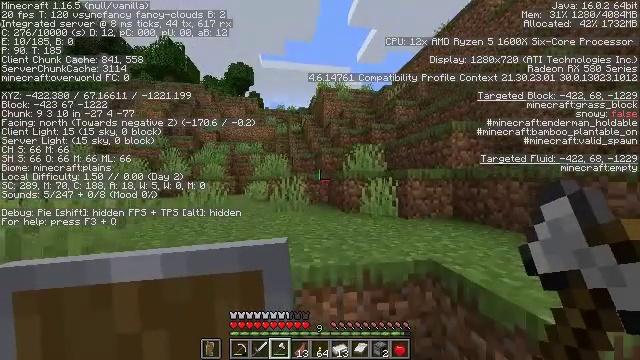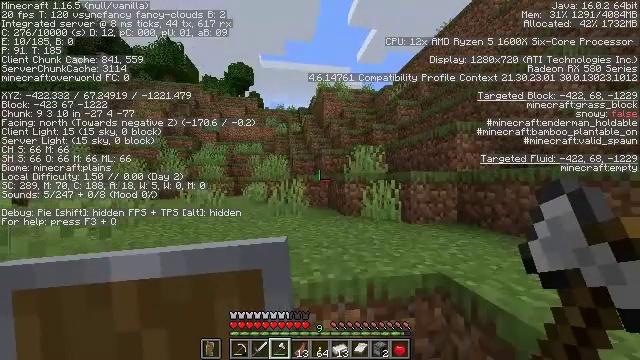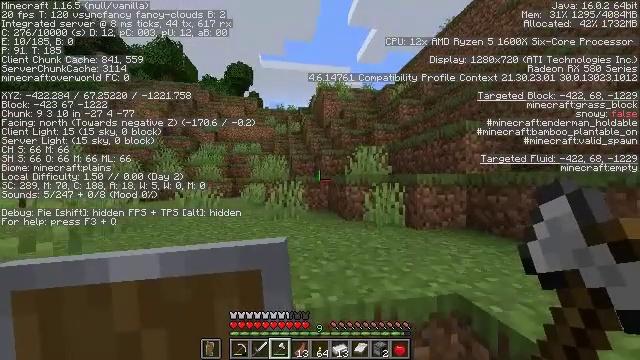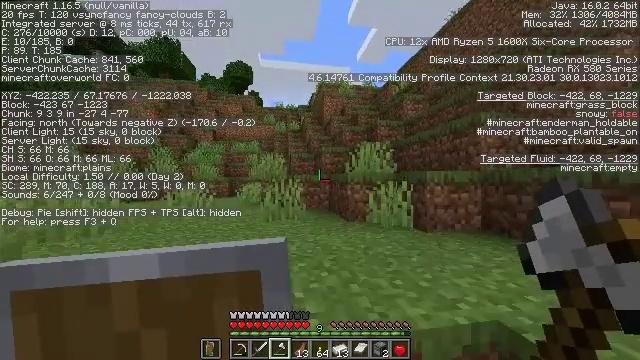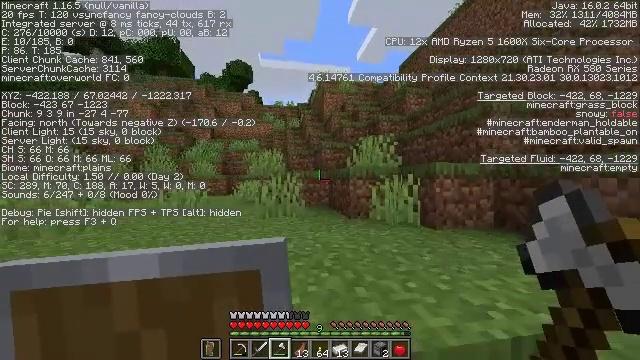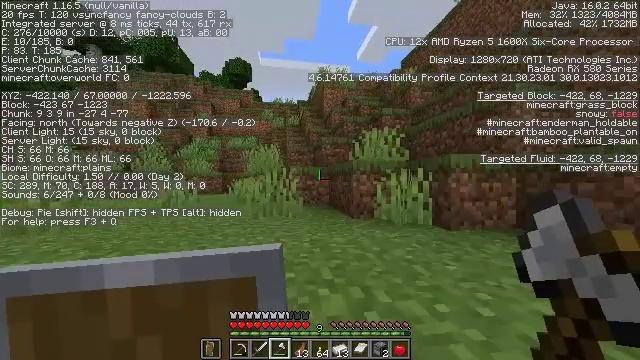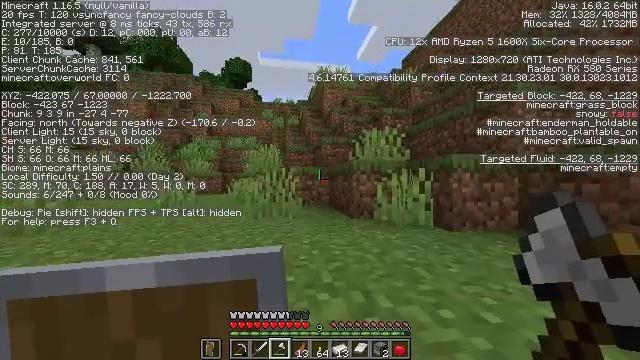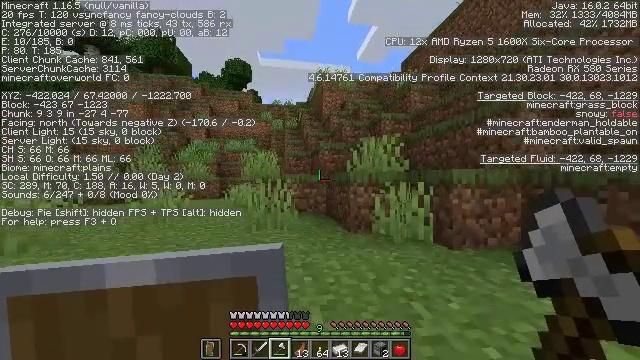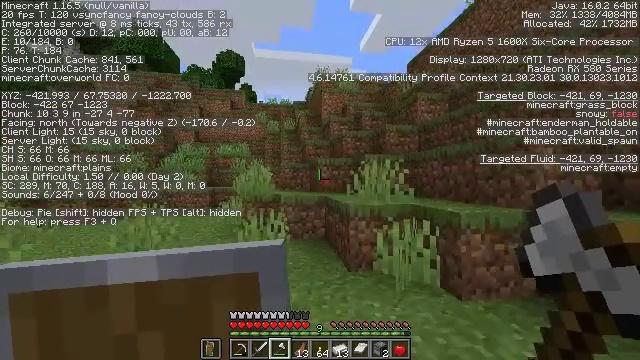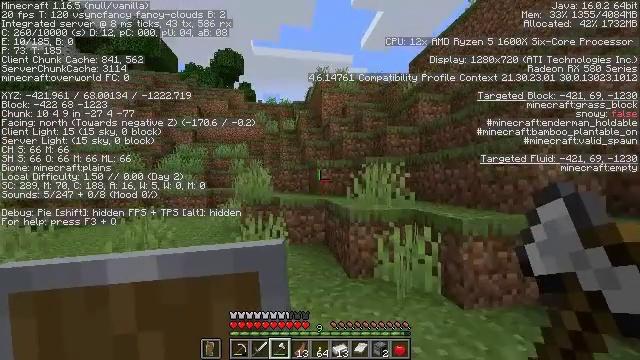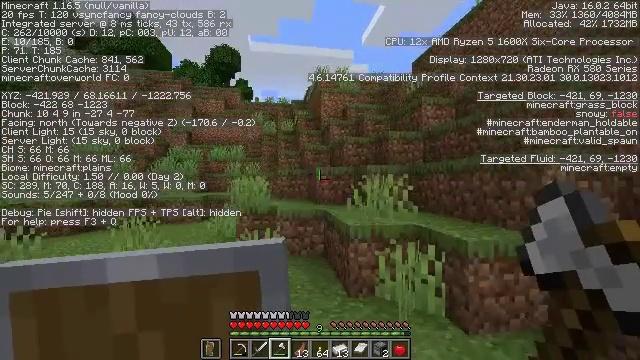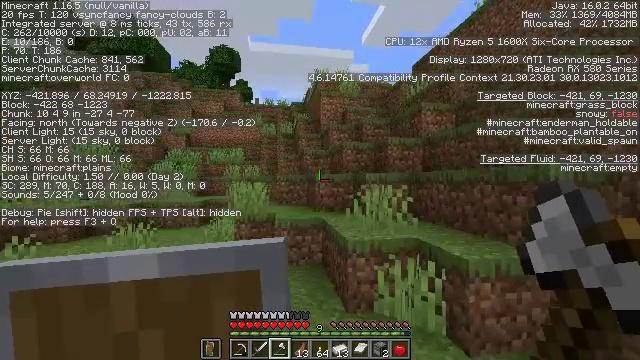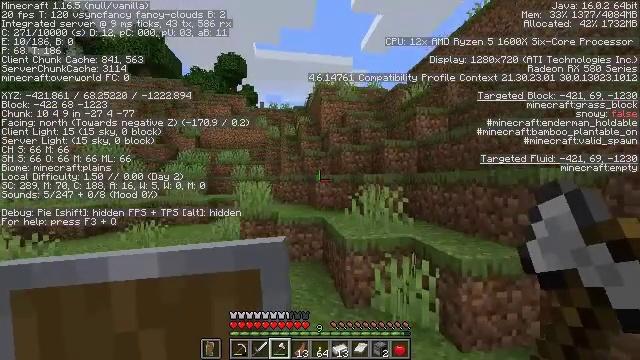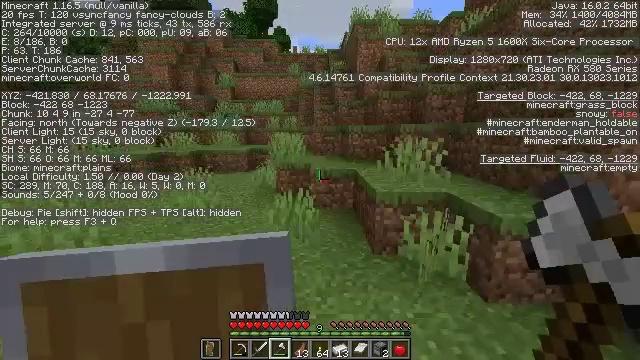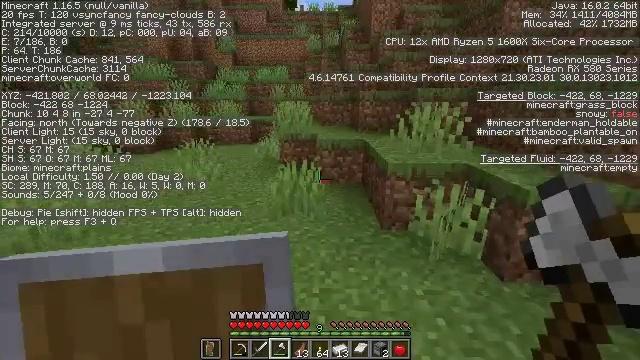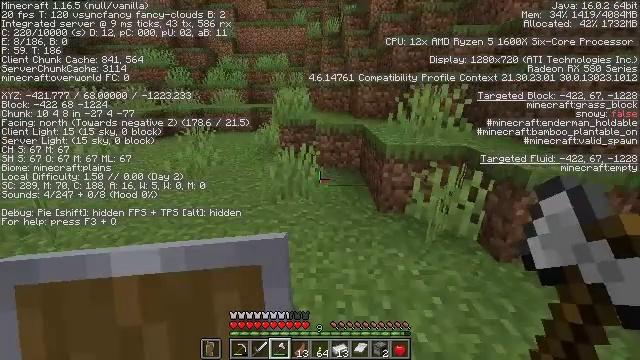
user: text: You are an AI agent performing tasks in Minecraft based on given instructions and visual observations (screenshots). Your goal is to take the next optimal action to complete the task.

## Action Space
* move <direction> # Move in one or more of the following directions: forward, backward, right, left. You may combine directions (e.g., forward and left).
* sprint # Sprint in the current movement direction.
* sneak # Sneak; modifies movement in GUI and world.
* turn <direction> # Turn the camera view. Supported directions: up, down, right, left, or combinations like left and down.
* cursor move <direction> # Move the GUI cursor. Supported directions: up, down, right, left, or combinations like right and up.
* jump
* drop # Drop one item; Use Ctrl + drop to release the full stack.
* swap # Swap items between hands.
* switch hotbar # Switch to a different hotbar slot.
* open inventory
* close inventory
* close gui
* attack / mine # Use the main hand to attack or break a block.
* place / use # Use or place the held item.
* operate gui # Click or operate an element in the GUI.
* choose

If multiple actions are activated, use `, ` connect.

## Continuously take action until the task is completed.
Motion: motion action
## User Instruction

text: Mine the ladder from the wall.
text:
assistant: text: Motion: move forward, jump
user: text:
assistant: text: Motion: move forward, jump
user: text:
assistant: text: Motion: move forward, jump
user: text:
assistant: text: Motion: move forward, jump
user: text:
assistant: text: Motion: move forward, jump
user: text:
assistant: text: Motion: move forward, jump
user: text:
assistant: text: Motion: move forward, jump
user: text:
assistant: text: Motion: move forward, jump
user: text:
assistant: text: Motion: move forward
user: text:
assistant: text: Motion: move forward, sprint
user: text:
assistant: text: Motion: move forward, sprint
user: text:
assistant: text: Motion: move forward, sprint
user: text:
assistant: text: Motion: move forward, sprint, turn left and down
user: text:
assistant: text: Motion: move forward, sprint, turn left and down
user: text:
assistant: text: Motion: move forward, turn down
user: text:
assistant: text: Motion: move forward
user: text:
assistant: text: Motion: move forward
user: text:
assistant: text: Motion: move forward, turn right and up
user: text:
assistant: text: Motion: move forward, turn right and up
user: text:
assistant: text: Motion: move forward, turn right and up
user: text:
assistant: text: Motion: move forward, turn right and up
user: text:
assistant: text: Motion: move forward
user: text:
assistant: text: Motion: move forward, jump
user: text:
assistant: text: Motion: move forward, jump
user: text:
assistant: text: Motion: move forward, jump
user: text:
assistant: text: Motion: move forward, jump
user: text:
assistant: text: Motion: move forward, jump
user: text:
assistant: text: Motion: move forward
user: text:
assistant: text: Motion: move forward
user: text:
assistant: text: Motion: move forward, jump